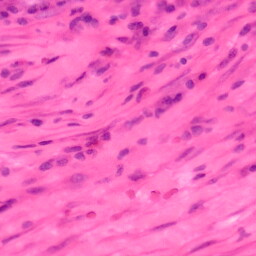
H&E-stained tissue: Colon